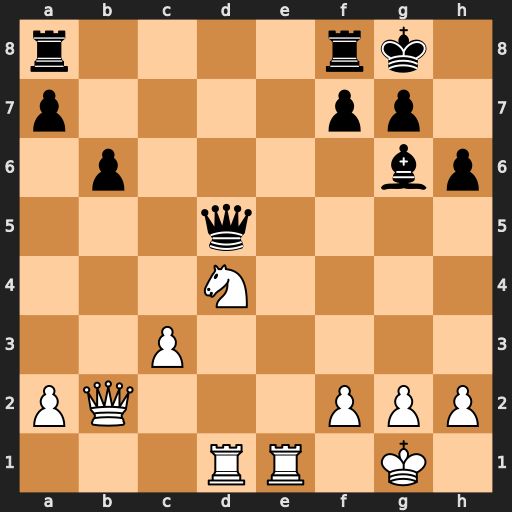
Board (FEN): r4rk1/p4pp1/1p4bp/3q4/3N4/2P5/PQ3PPP/3RR1K1
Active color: w
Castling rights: -
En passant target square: -
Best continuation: Ne6 fxe6 Rxd5